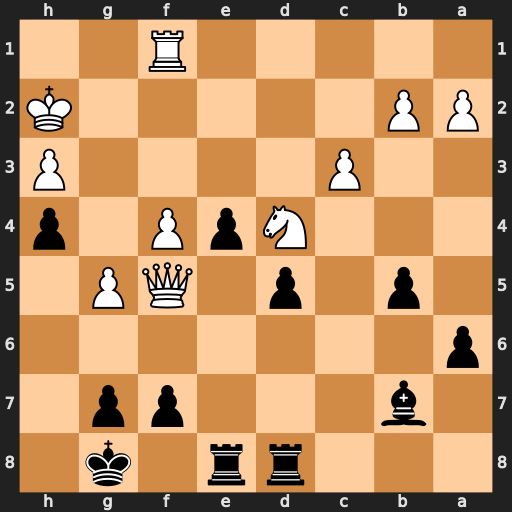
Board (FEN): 3rr1k1/1b3pp1/p7/1p1p1QP1/3NpP1p/2P4P/PP5K/5R2
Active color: b
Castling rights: -
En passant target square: -
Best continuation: Bc8 Qe5 Rxe5